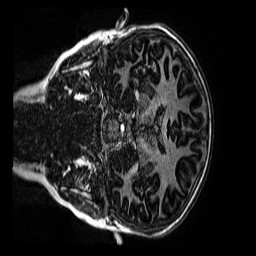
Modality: MP2RAGE
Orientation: coronal
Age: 12
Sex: female
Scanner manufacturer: siemens
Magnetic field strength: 3 T
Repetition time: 4 s
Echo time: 0.00299 s